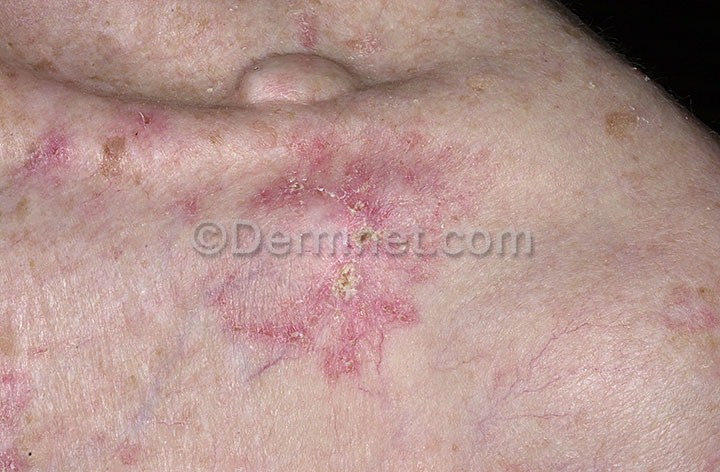
Disease: Actinic Keratosis Basal Cell Carcinoma and other Malignant Lesions